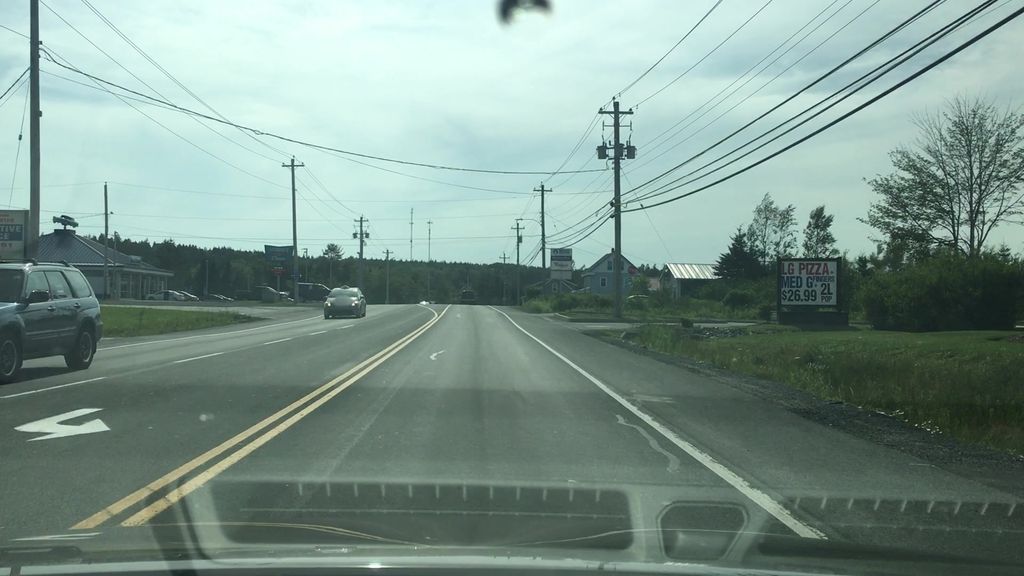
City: halifax